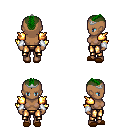
a pixel art fantasy rpg character, female body template, human, dark skin, gold arm armor, gold greaves, green short mohawk hairstyle, silver tiara, white cloth bracers, brown slippers, four views (front, back, left, right), 2x2 character sprite sheet, small pixel art, hard edges, no anti-aliasing